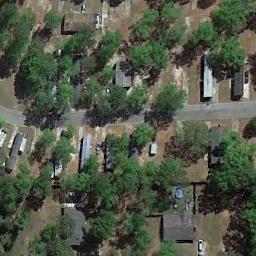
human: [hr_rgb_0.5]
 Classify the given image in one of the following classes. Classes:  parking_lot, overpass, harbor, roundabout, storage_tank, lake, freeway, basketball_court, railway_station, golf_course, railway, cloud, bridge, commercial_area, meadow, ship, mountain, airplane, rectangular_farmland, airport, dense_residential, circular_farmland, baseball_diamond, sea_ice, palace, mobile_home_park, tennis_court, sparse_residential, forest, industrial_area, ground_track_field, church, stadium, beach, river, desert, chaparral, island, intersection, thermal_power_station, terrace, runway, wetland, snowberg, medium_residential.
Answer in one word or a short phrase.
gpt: mobile_home_park